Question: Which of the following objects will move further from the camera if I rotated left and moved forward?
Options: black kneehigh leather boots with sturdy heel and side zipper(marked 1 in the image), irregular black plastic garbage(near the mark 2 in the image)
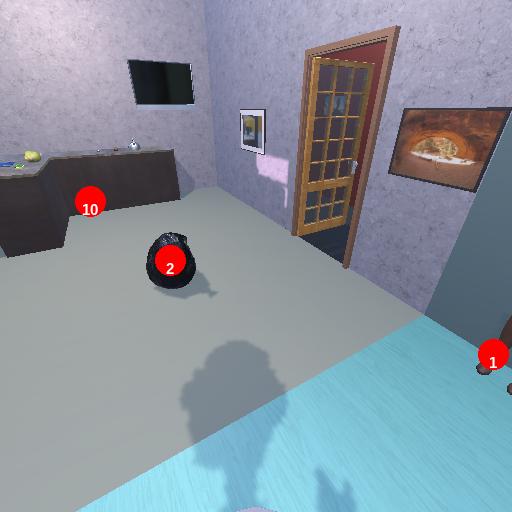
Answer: black kneehigh leather boots with sturdy heel and side zipper(marked 1 in the image)